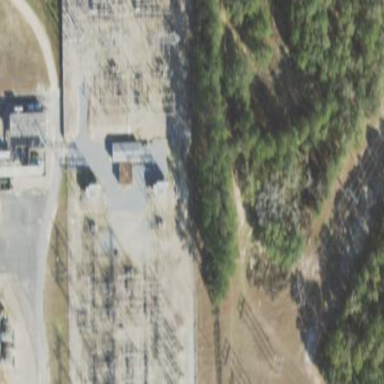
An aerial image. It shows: Fence surrounds transmission level power substation.